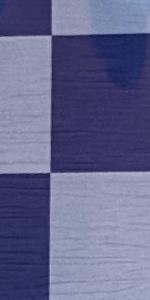
Label: Empty